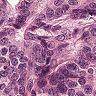
Metastatic tissue present: yes